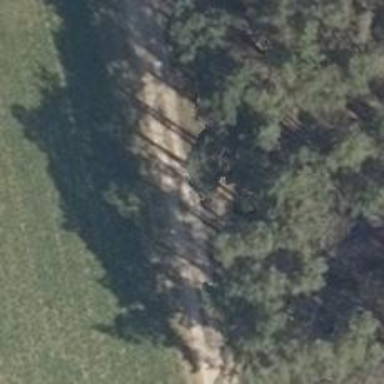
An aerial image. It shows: Sandy track with grade4 tracktype.